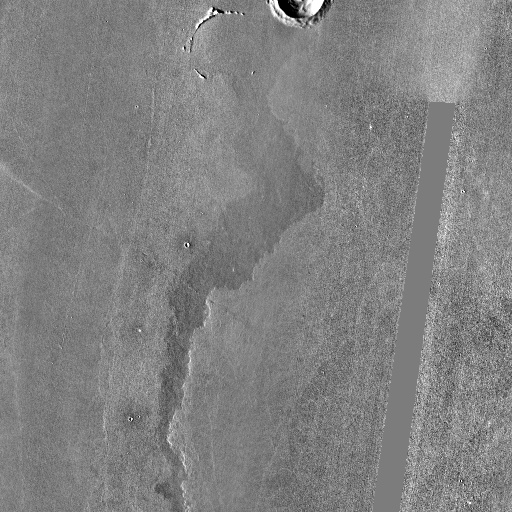
Crater classes present: Background, Other, Buried